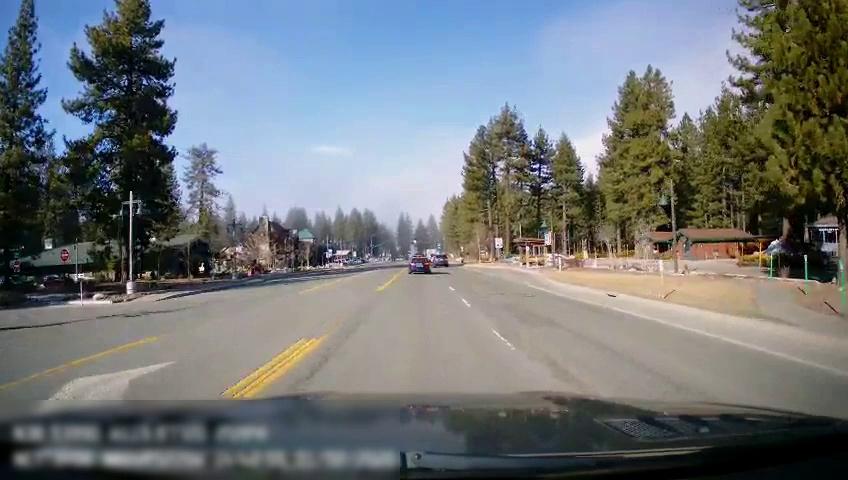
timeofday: Day
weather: Sunny
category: Drivable Space
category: Vehicles | Car
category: Vehicles | SUV
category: Vehicles | Car
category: Lanes | Opposite Lane
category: Lanes | Current Lane
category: Lanes | Current Lane
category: Lanes | Alternate Lane
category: Traffic | Signs